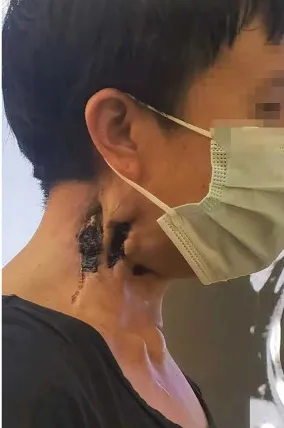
(B) After radiotherapy and immunotherapy, the patient's neck mass shrank, as shown above in July 2022.
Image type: medical_photograph (oral_photograph)